【题型】填空题　【知识点】立体几何　【难度】easy
将棱长为 12 的正四面体沿棱长的三等分点处截去四个小正四面体后，所得的多面体称为阿基米德体，如图所示。若点 $N$ 在阿基米德体的表面上运动，且直线 $MN$ 与直线 $AB$ 始终满足 $MN \perp AB$，则动点 $N$ 的轨迹所围成平面图形的面积是 \underline{\ \ \ \ \ \ \ }。

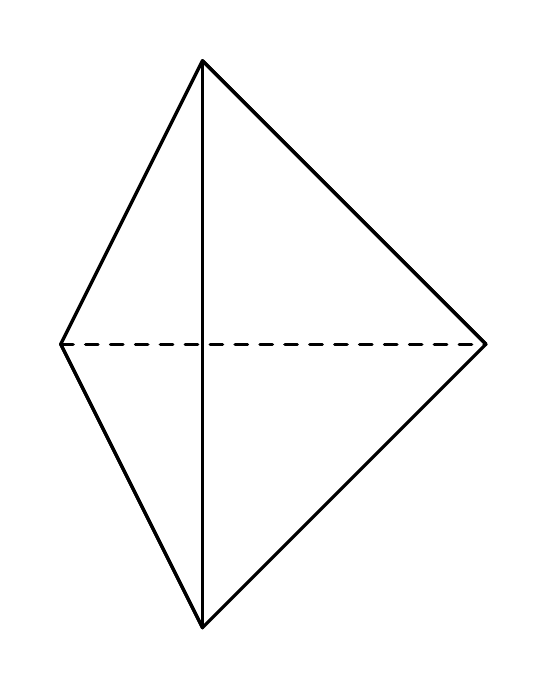
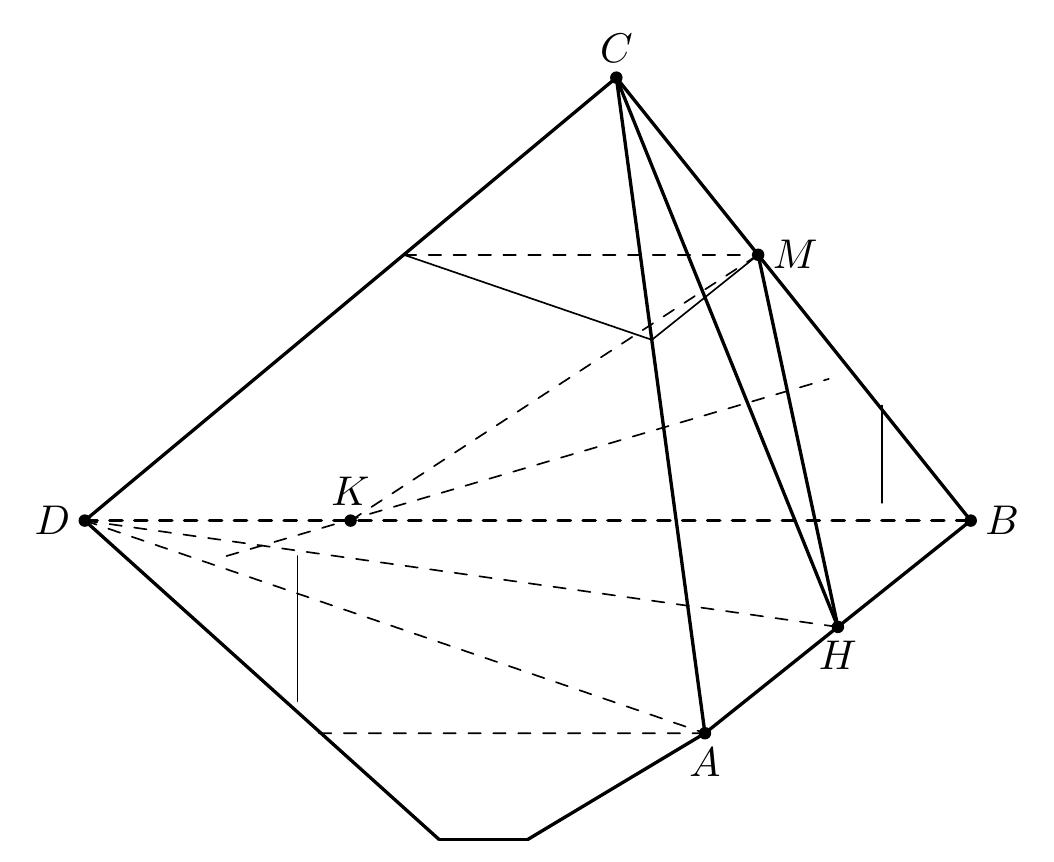
【解答】
\noindent 【答案】$16\sqrt{2}$

\vspace{1em}
\noindent 【详解】

\noindent 如图，取直线 $AB$ 中点 $H$，连接 $CH$、$DH$、$BM$、$MK$，

\noindent 易知，在正四面体中 $AB \perp$ 面 $CDH$，又 $BM \parallel CH$、$BK \parallel DH$，

\noindent 可得平面 $BMK \parallel$ 平面 $CDH$，所以 $AB \perp$ 平面 $BMK$，

\noindent 所以满足条件的动点 $N$ 的轨迹所围成平面图形为 $\triangle BMK$，

\noindent 在 $\triangle BMK$ 中，$BM = BK = \frac{2}{3}CH = \frac{2}{3} \times \frac{\sqrt{3}}{2} \times 12 = 4\sqrt{3}$，

\noindent $MK = \frac{2}{3}CD = 8$，所以 $S_{\triangle BMK} = \frac{1}{2} \times 8 \times \sqrt{(4\sqrt{3})^2 - 4^2} = 16\sqrt{2}$。

\vspace{1em}
\noindent 故答案为：$16\sqrt{2}$
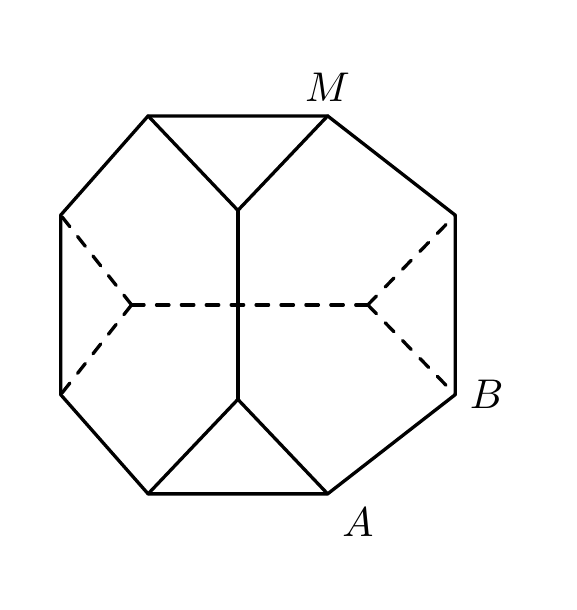